Field crop: tomato
Growth stage: 2
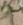
Species: solanum